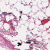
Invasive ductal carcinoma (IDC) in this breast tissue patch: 0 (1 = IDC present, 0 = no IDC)